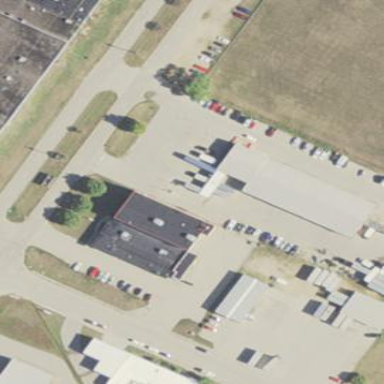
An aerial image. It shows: Building that serves as post depot.